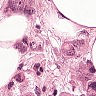
Metastatic tissue present: yes